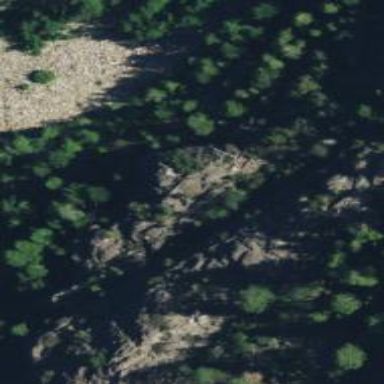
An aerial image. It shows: Cliff in nature.